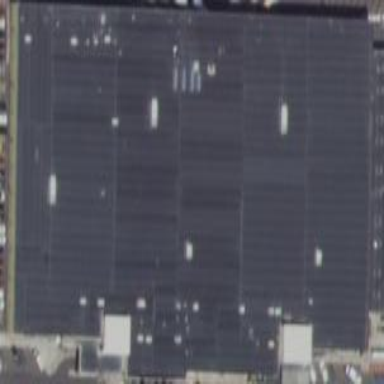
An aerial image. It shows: Supermarket located in building.